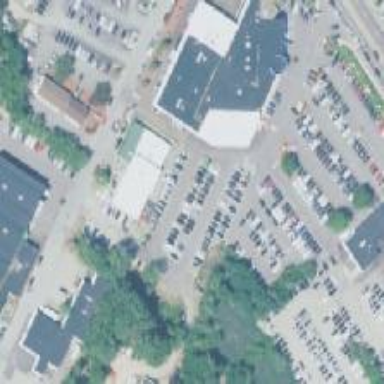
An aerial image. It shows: Building that houses car shop.